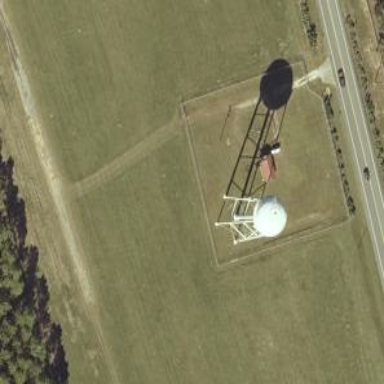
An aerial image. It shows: Water tower that is man-made.